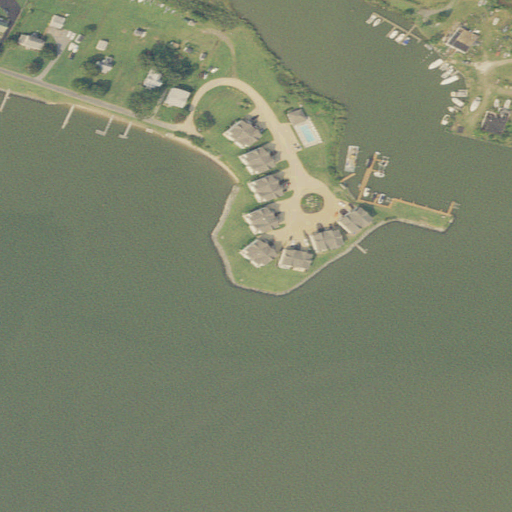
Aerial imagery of cape in Virginia named Colbert Point containing open water, high intensity development, low intensity development, open development, medium intensity development, herbaceous wetlands, and barren land